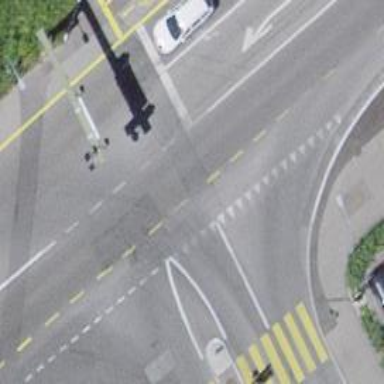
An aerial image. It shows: Road with traffic signals.